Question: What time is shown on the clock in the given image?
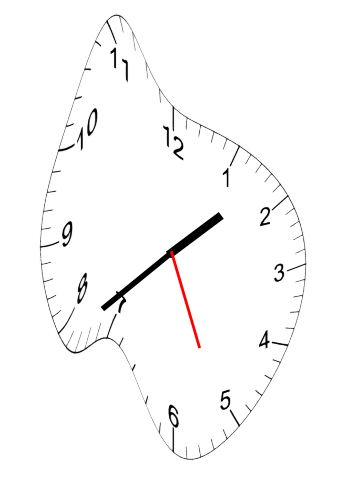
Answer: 01:38:26